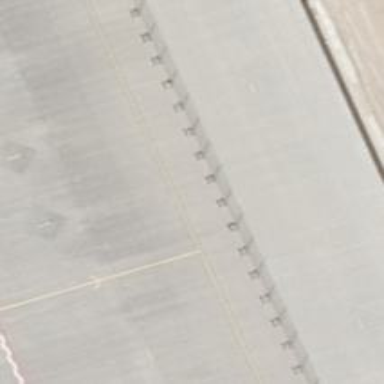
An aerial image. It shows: Parking position at the airport on concrete surface.